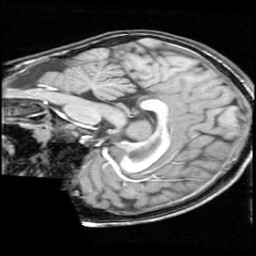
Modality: T1w
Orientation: sagittal
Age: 13
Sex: female
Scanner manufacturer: ge
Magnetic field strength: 1.5 T
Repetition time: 0.03333 s
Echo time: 0.008 s